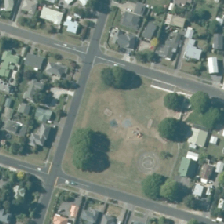
Land cover: urban_parkland